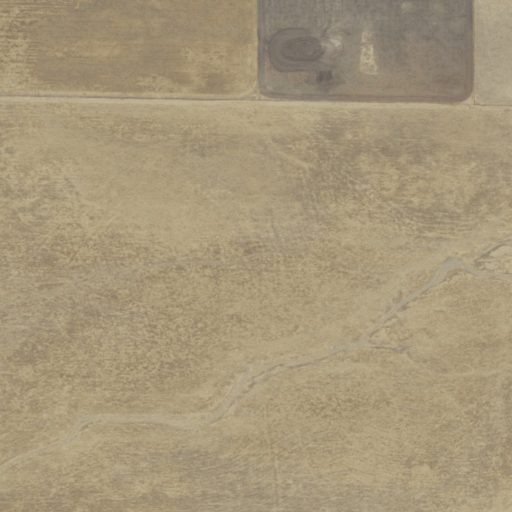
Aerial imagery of valley in California named Frazier Valley containing grassland and herbaceous wetlands